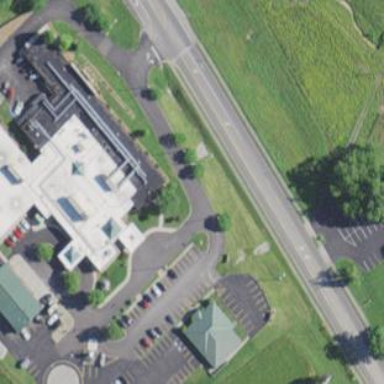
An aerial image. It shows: Hospital building.